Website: lowes
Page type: cart
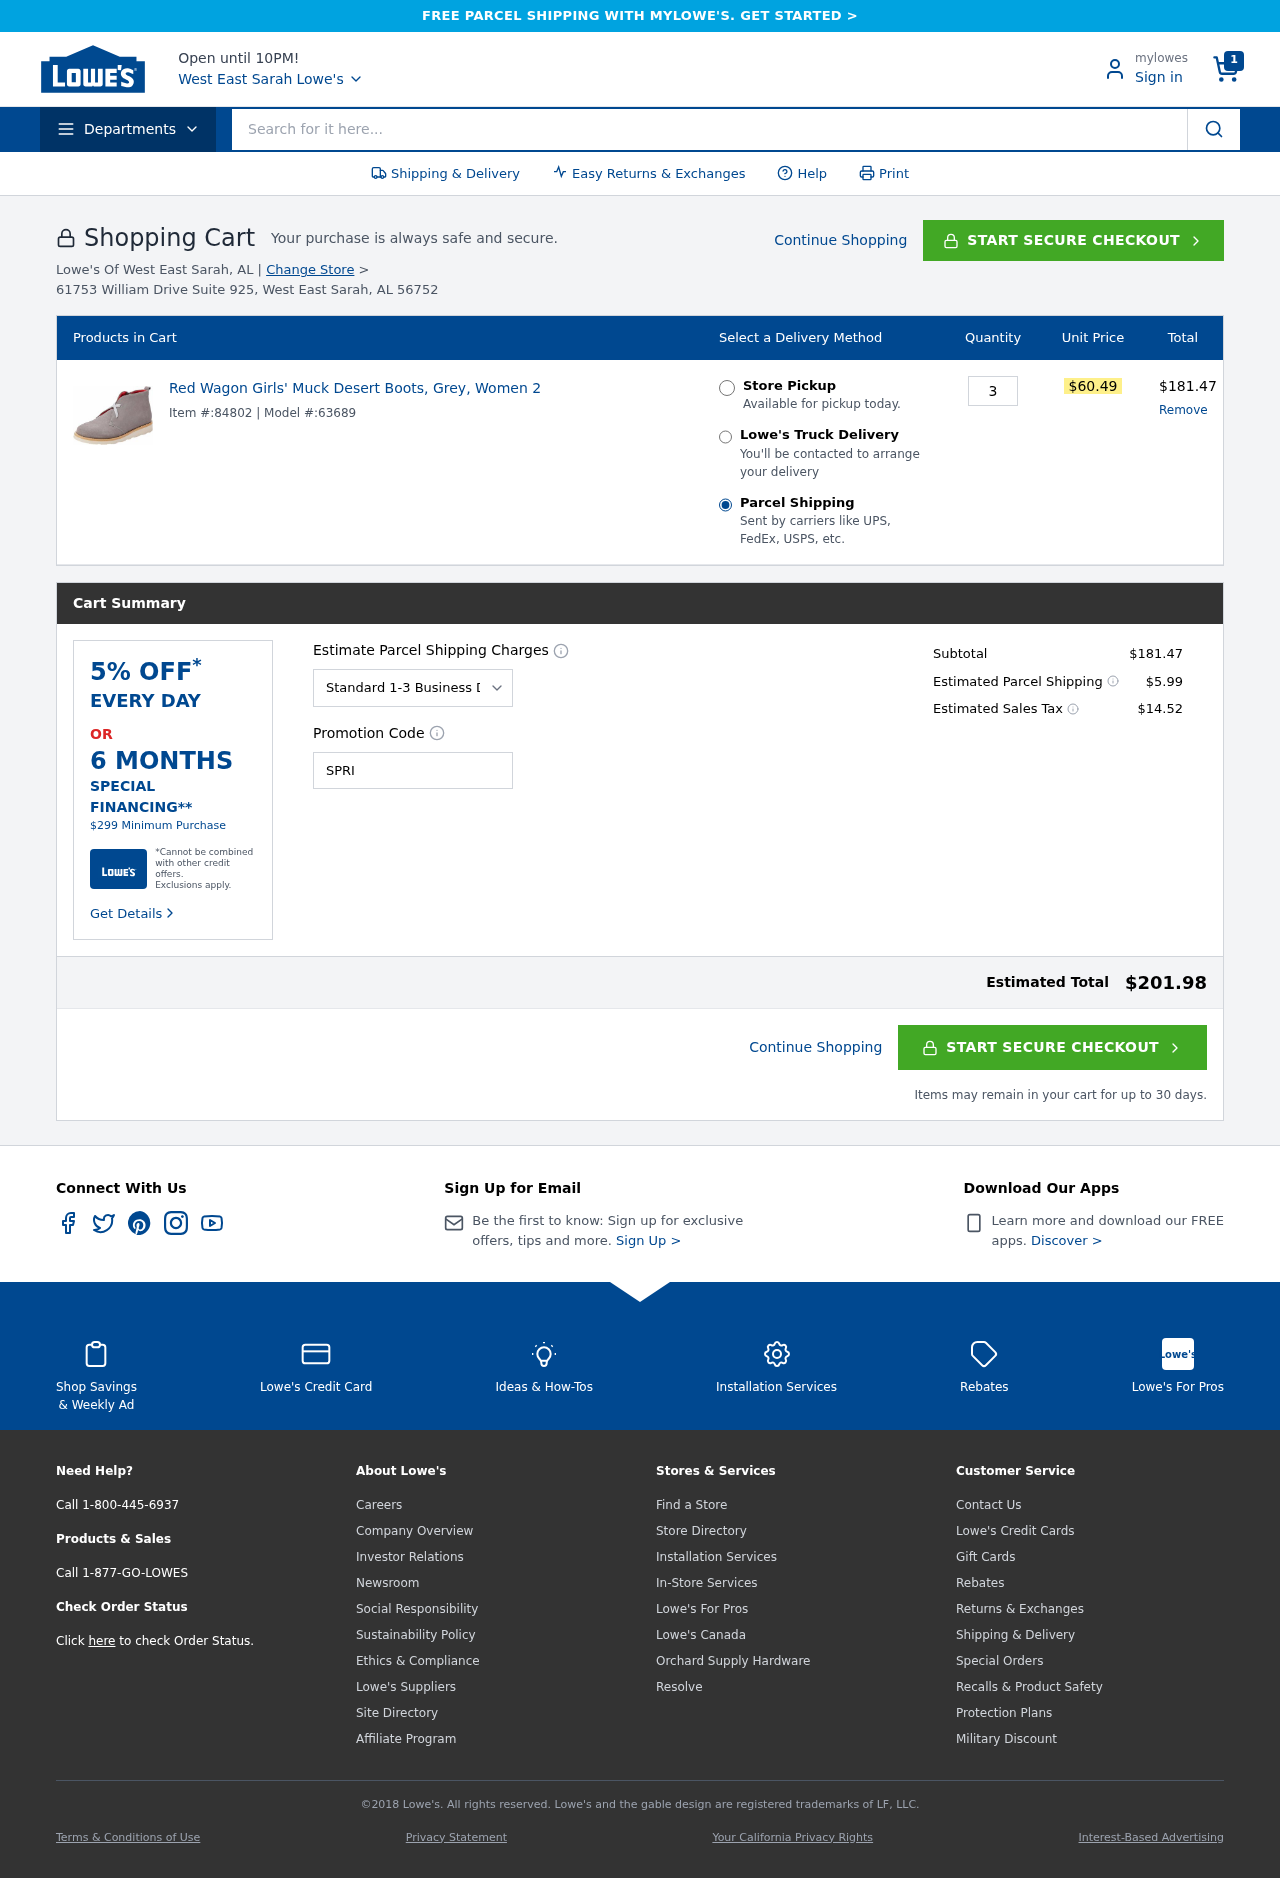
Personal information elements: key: PII_CITY
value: East Sarah
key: PII_CITY
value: West East Sarah
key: PII_POSTCODE
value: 56752
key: PII_PROMO_CODE
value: SPRING32
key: PII_STREET
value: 61753 William Drive Suite 925
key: PII_STATE_ABBR
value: AL
Product elements: key: PRODUCT1_NAME
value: Red Wagon Girls' Muck Desert Boots, Grey, Women 2
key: PRODUCT1_PRICE
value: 60.49
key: PRODUCT1_QUANTITY
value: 3
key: PRODUCT1_MODEL
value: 63689
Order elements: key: ORDER_NUM_ITEMS
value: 1
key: ORDER_ITEM_ID
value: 84802
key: ORDER_LINE_TOTAL
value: $181.47
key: ORDER_SUBTOTAL
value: $181.47
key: ORDER_SHIPPING_COST
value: $5.99
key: ORDER_TAX
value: $14.52
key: ORDER_TOTAL
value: $201.98
Search elements: key: HEADER_SEARCH
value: Search for it here...